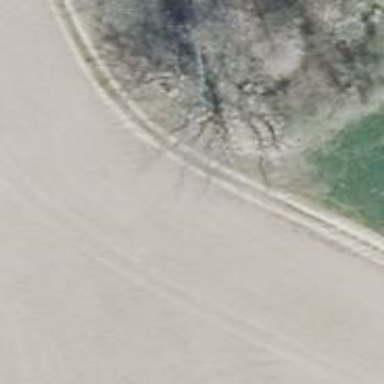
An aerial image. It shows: Sandy track with grade 4 tracktype.